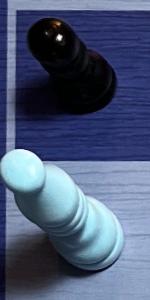
Label: Bishop_White